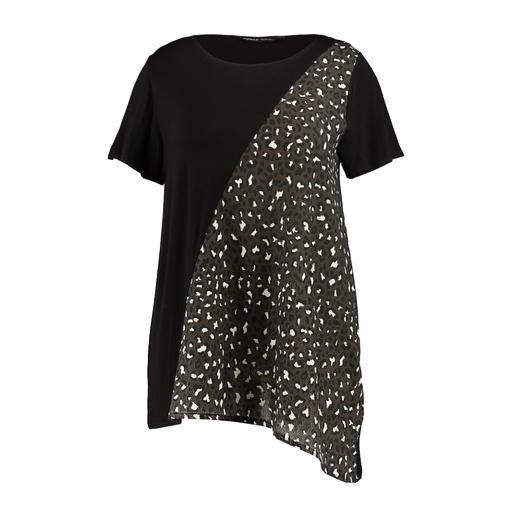
black plus size printed t-shirt only macy, black mixed print t-shirt, black geo-print t-shirt only macy, white background